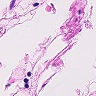
Metastatic tissue present: no